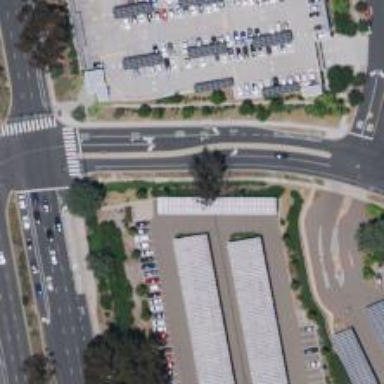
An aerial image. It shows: Tertiary road with separate sidewalk.